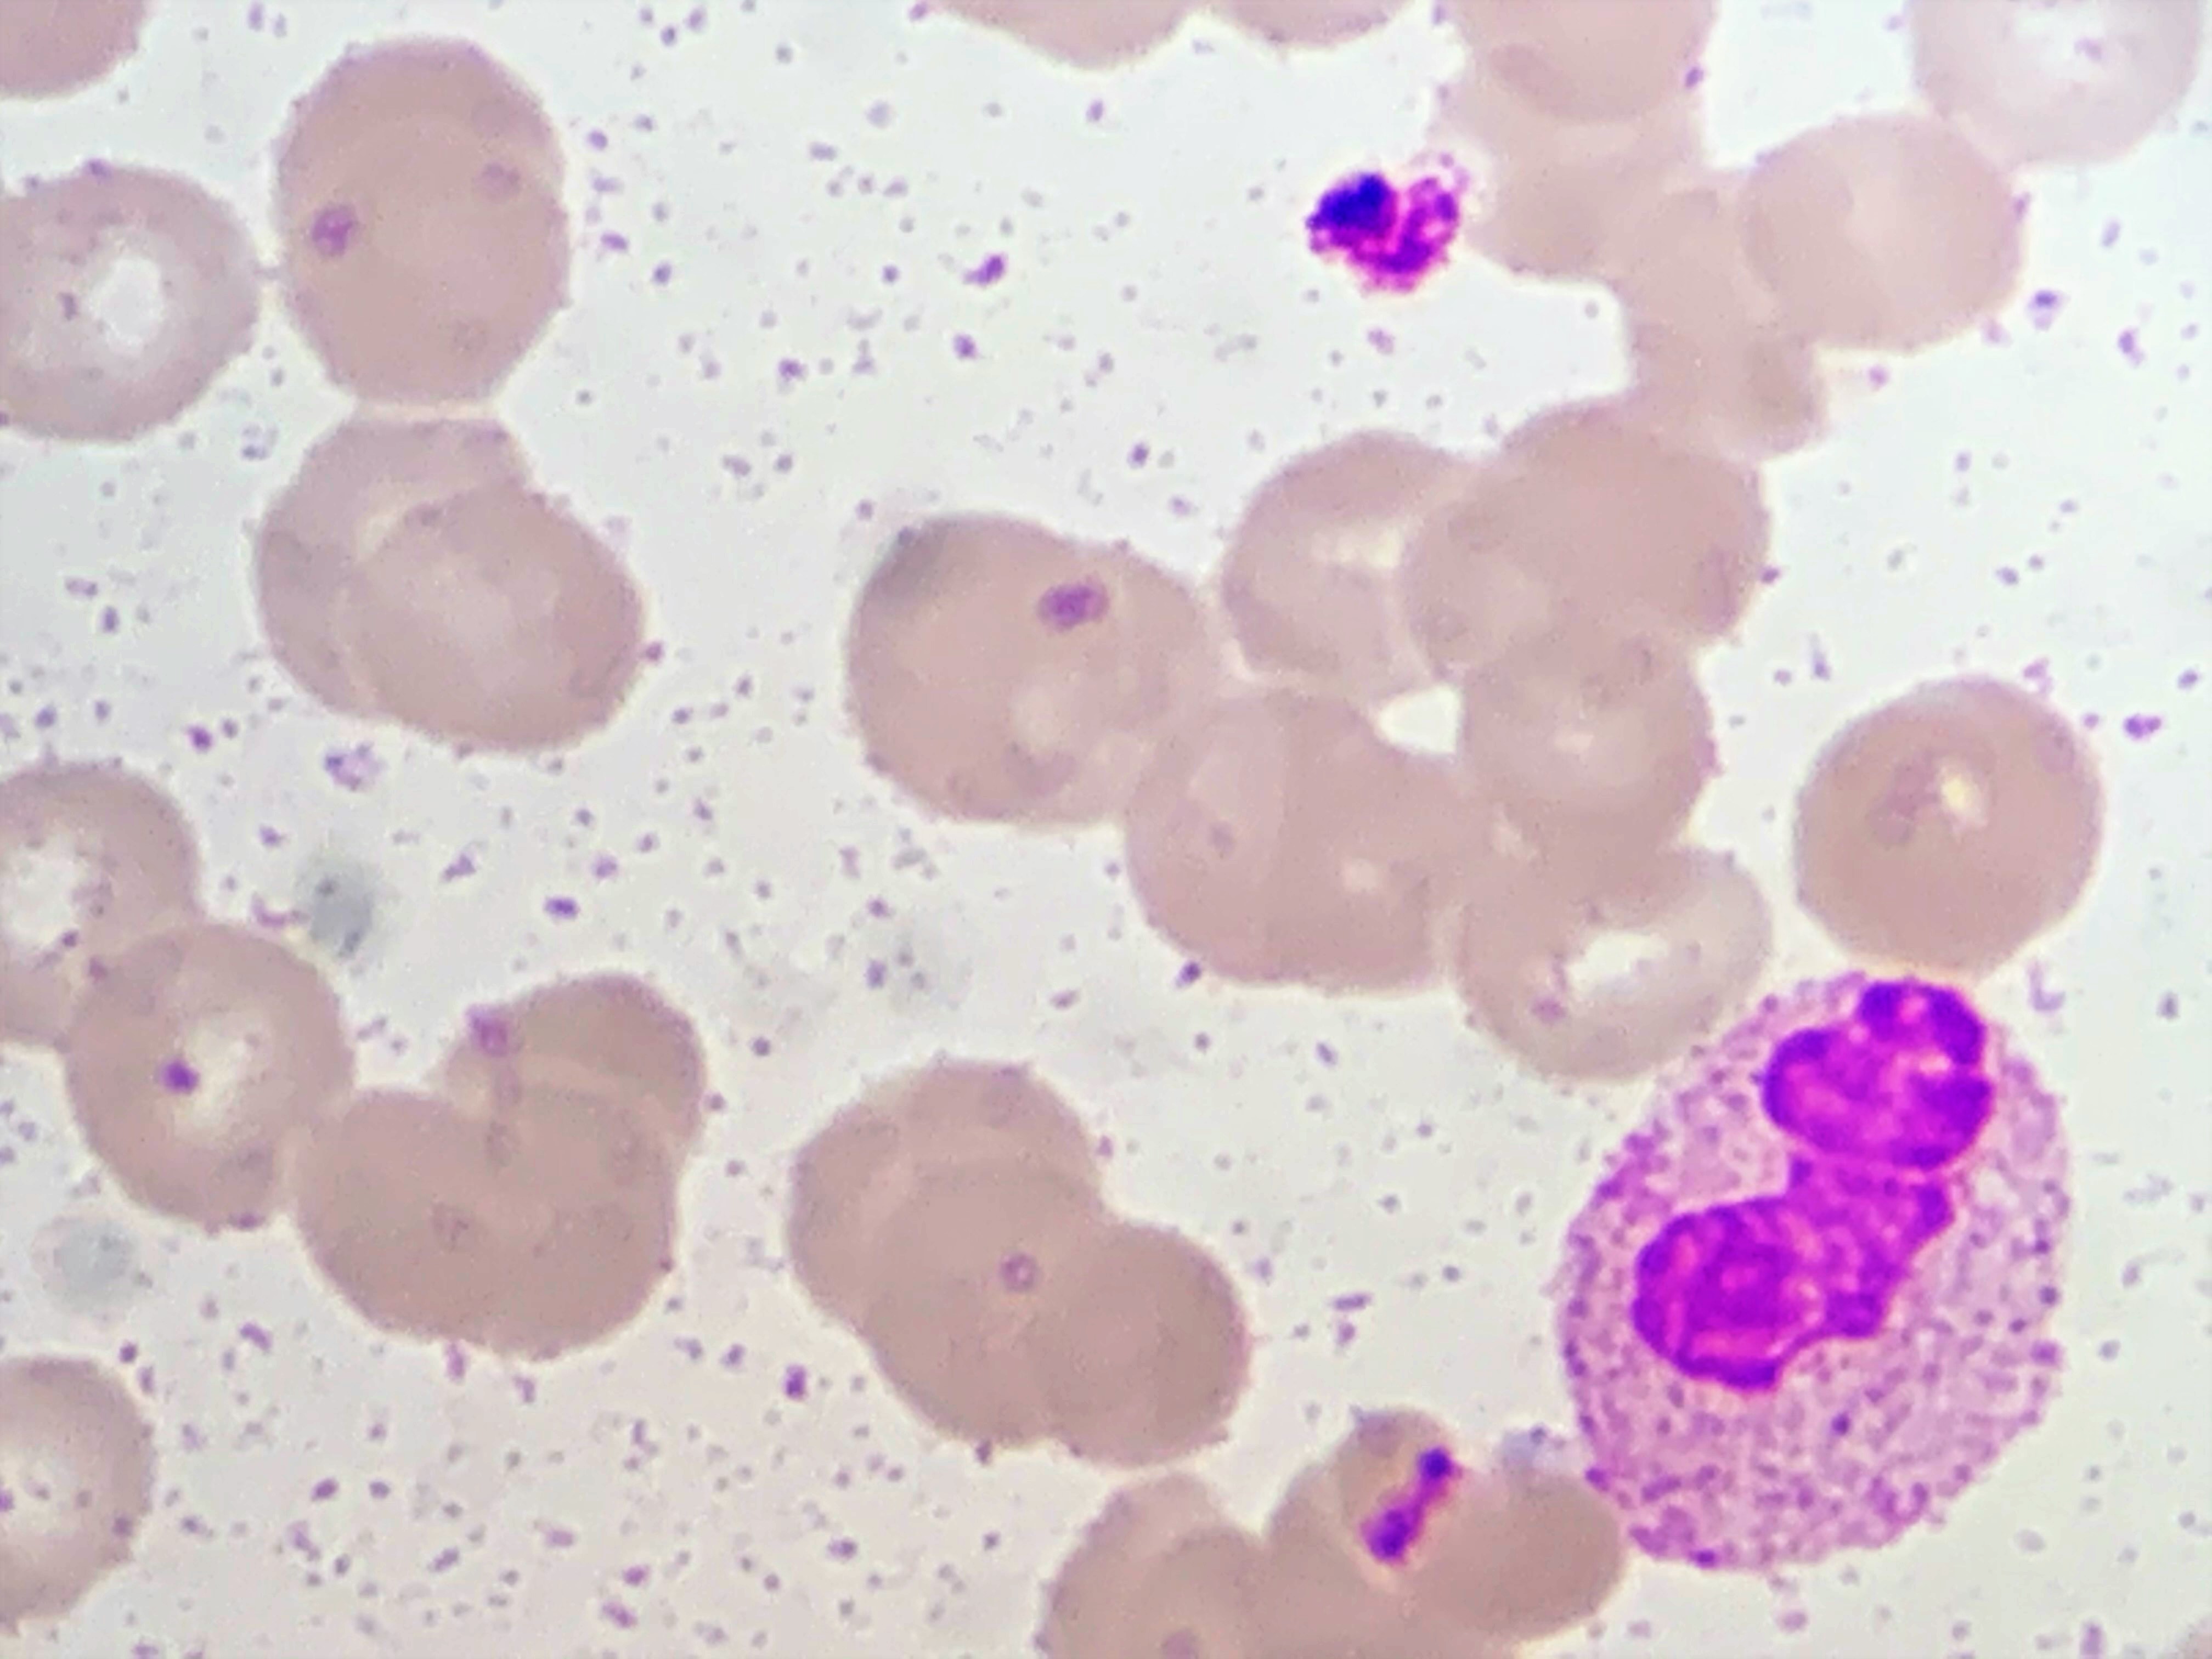
Cell type: NEUTROPHILS